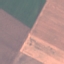
Label: AnnualCrop